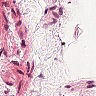
Metastatic tissue present: no